Question: I would like to know if there is a way to achieve this. The goal is to add a new sharing option to the camera roll sharing actions (see the attached screenshot). This option have to open my application with a given image or video as a parameter of a method.

Is it possible to do this? If yes, it will be great if you can show me snippets for achieving this.
Cheers!
Cyril
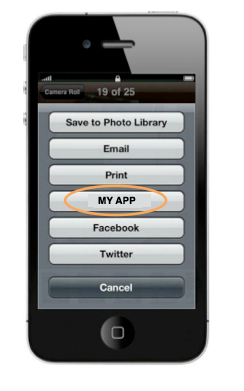
Answer: No this is not possible with the current iOS SDK.